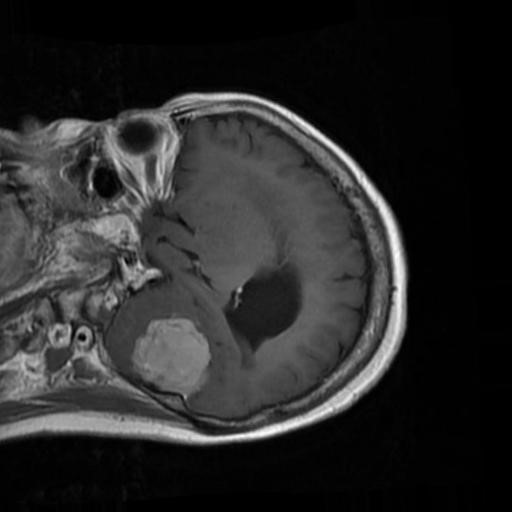
Label: brain_menin